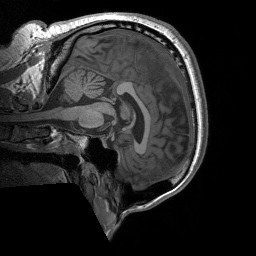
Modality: T1w
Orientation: sagittal
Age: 29
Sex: male
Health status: healthy
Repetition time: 1.9 s
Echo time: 0.00252 s